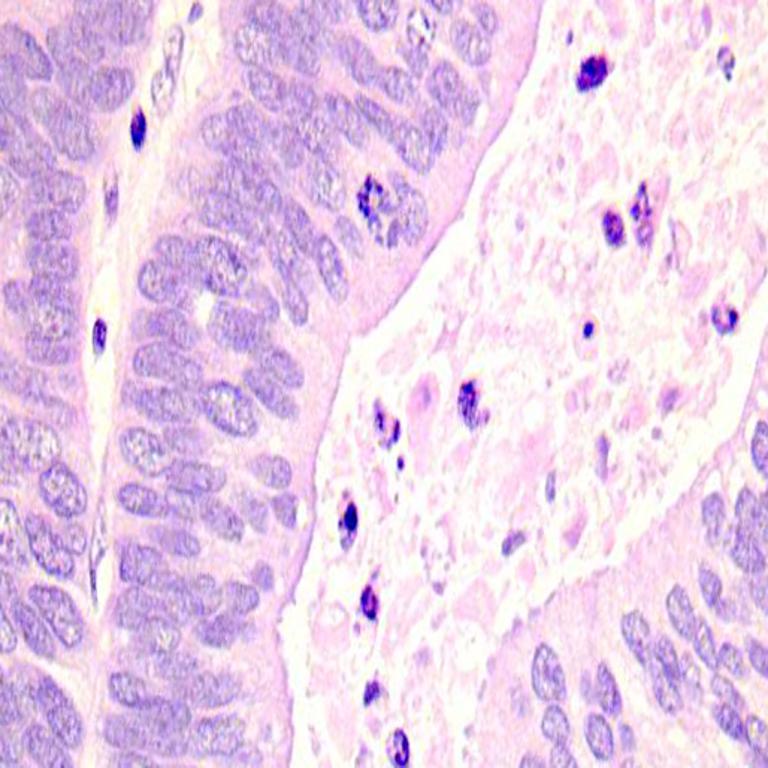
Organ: colon
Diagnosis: adenocarcinomas